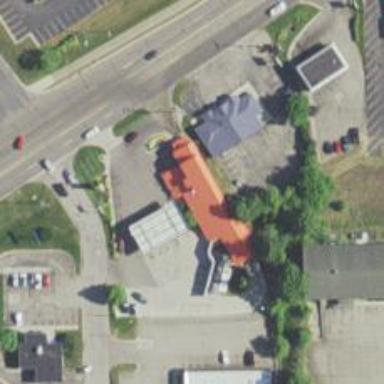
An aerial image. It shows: Convenience shop.